一年级 · 算术
(4 分) 认真观察图形中各数之间的关系, 然后把缺少的数补出来。

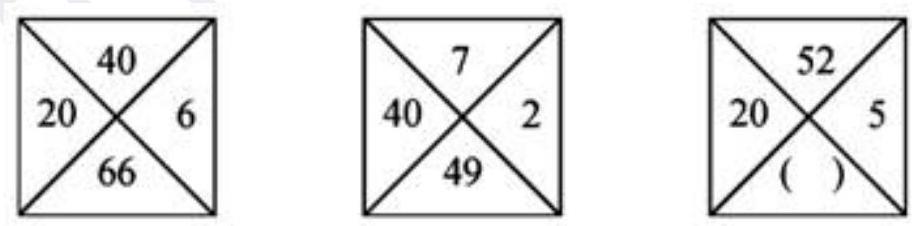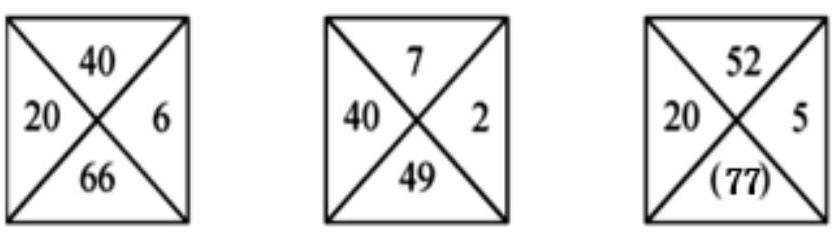
答案:
解析: